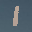
Label: 1